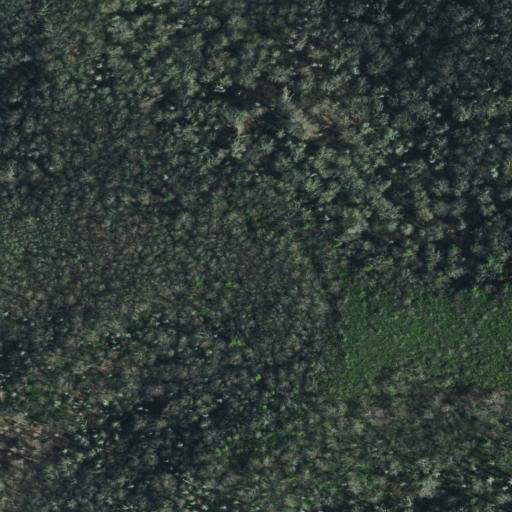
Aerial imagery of ridge(s) in Tennessee named Mellinger Death Ridge containing mixed forest and deciduous forest